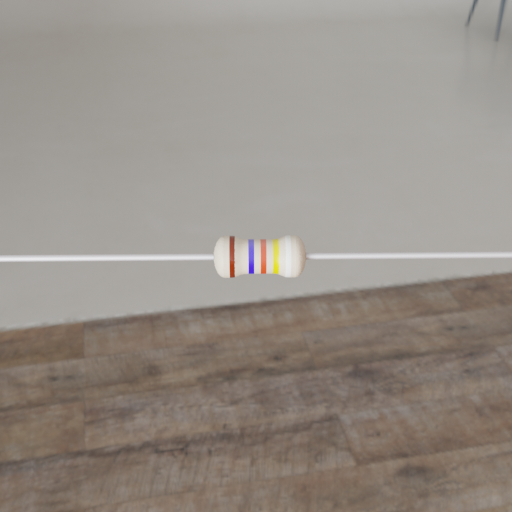
Resistor colour bands (in order): brown, blue, red, yellow, white